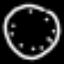
Label: clock